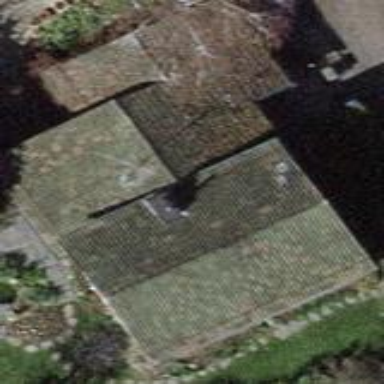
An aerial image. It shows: Building with gabled roof.